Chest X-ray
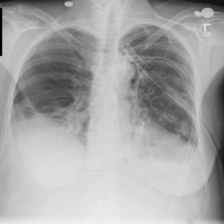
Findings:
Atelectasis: positive
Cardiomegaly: negative
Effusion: positive
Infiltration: positive
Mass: negative
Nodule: negative
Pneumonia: negative
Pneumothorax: negative
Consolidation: positive
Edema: negative
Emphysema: negative
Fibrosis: negative
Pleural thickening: negative
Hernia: negative